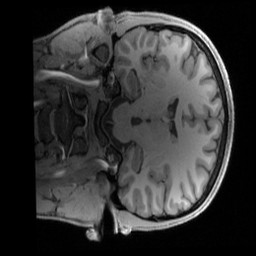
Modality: T1w
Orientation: coronal
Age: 24
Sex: male
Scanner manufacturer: siemens
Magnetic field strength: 3 T
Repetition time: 2.4 s
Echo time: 0.00224 s